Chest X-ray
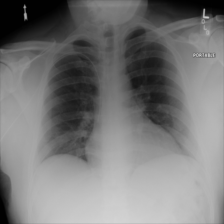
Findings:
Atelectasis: negative
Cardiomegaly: negative
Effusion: negative
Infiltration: negative
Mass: negative
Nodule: negative
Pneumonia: negative
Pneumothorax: negative
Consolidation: negative
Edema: negative
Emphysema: negative
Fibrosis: negative
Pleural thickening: negative
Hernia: negative